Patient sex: M
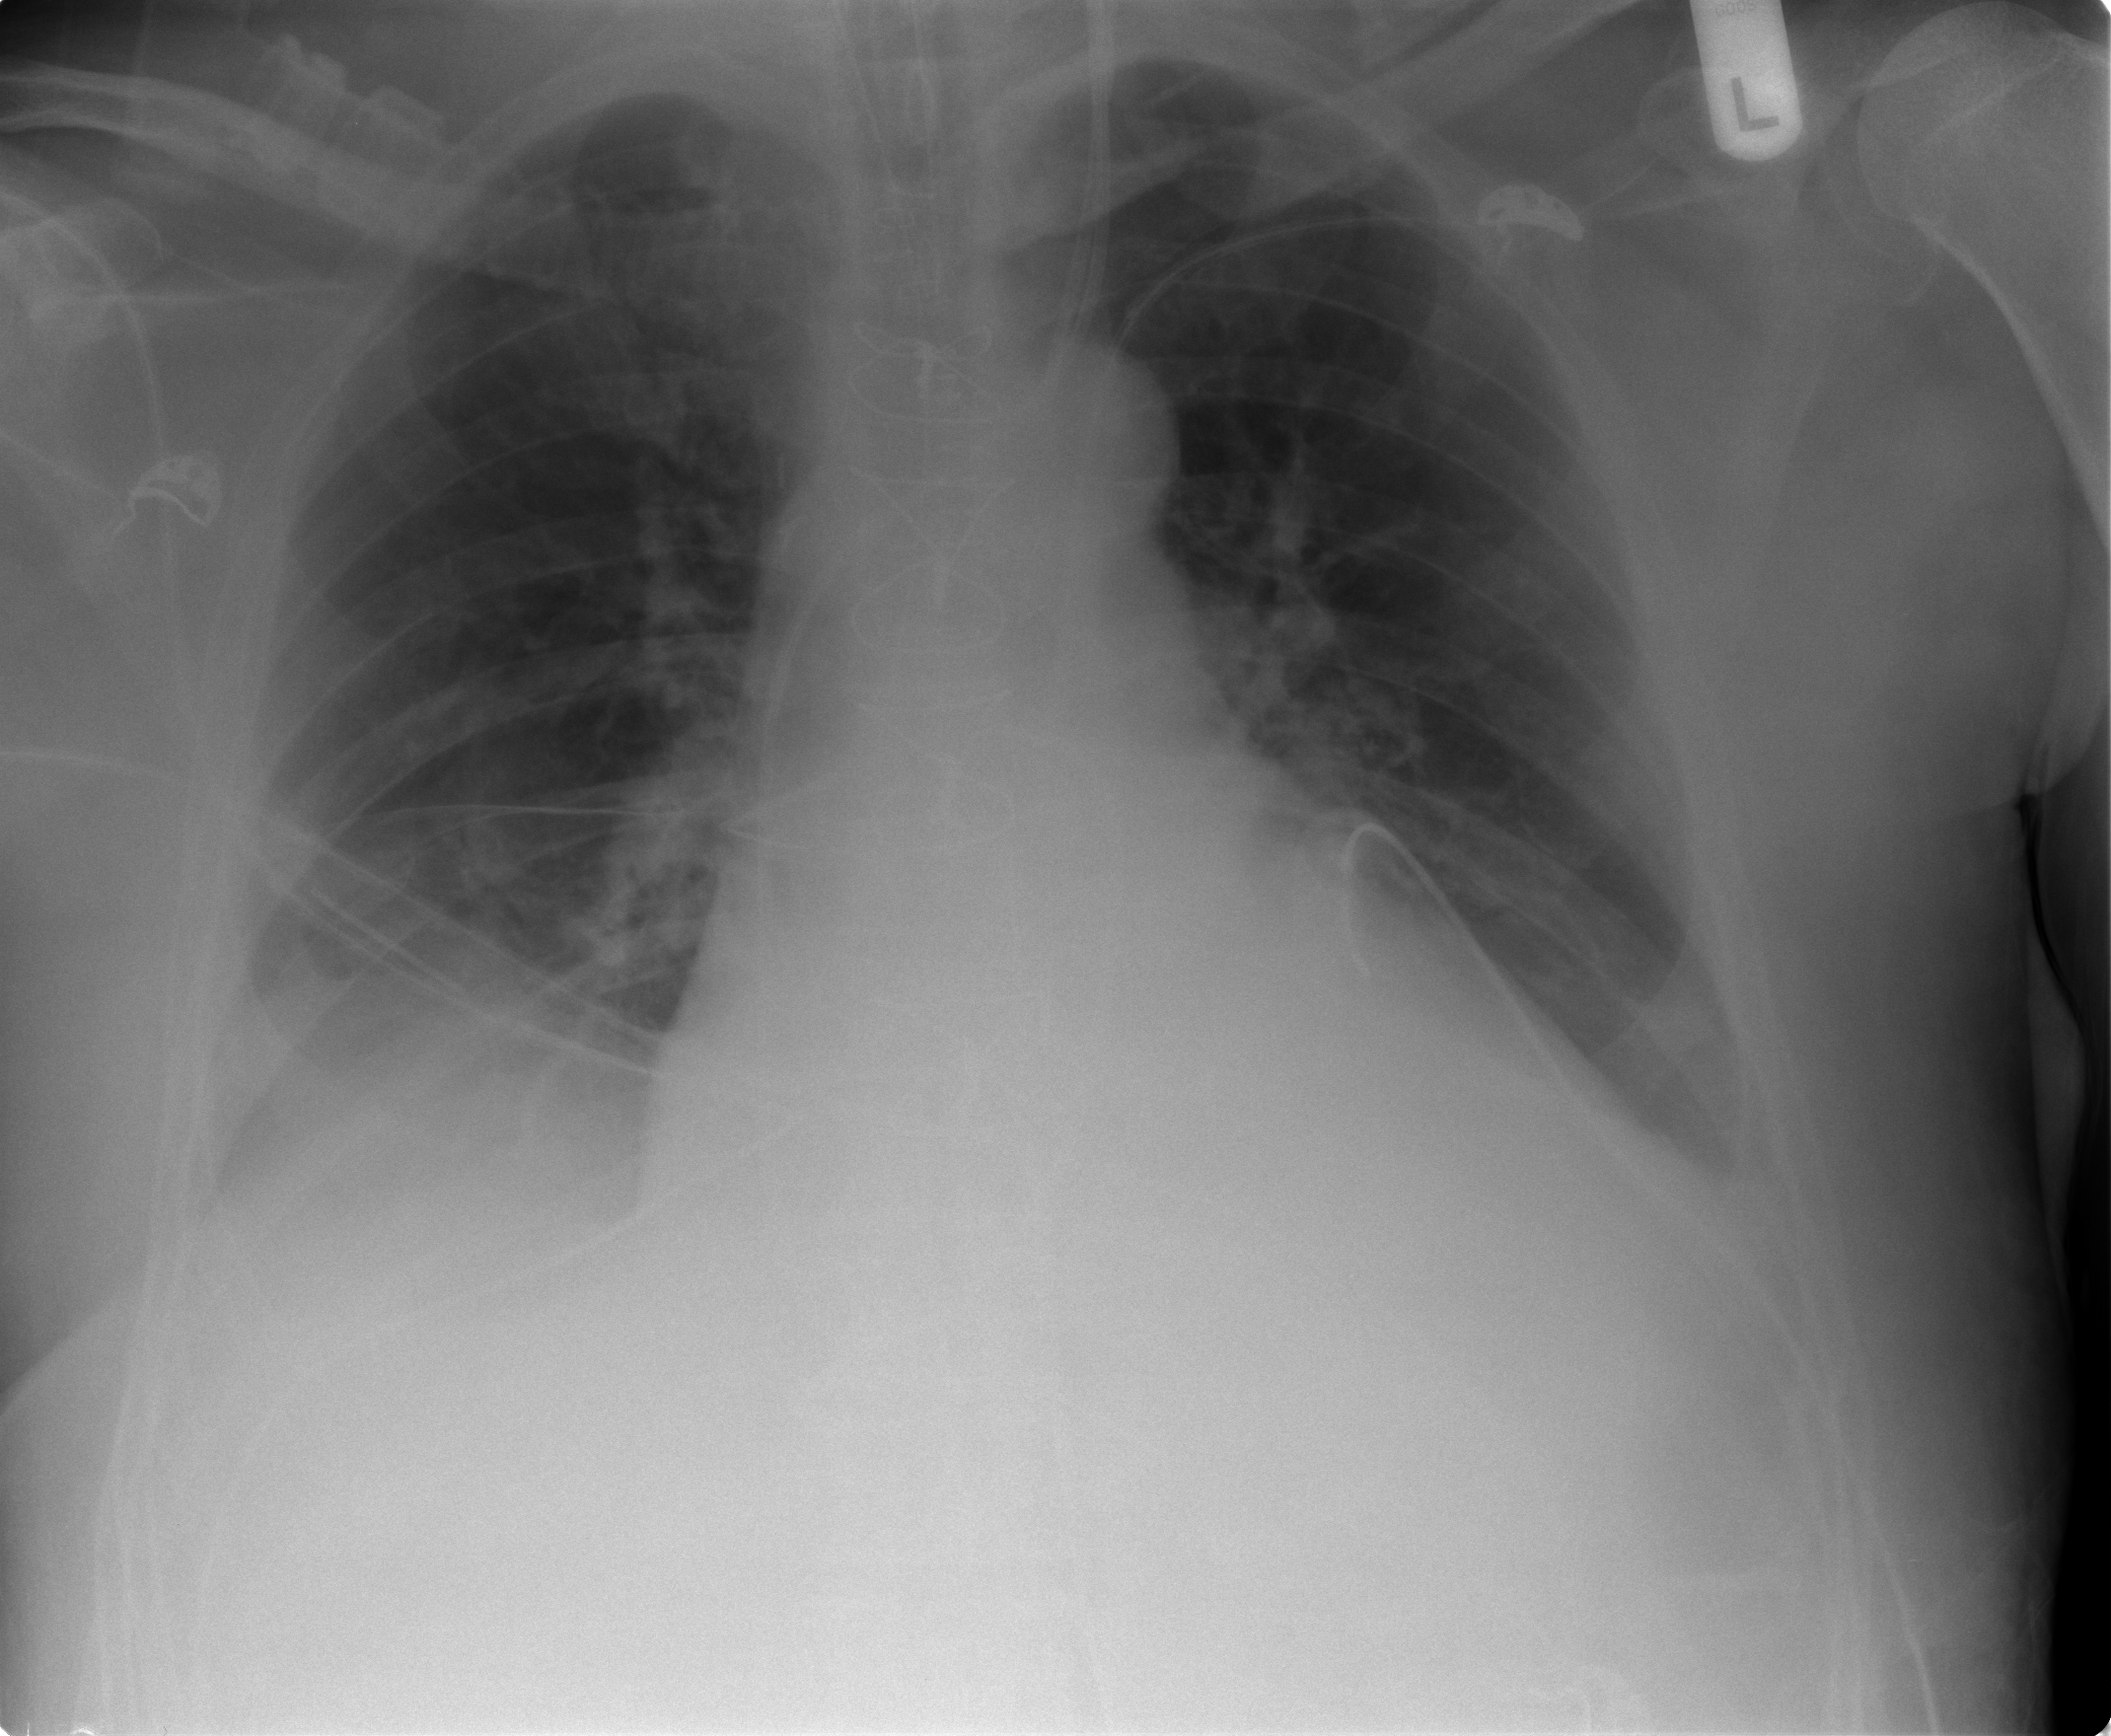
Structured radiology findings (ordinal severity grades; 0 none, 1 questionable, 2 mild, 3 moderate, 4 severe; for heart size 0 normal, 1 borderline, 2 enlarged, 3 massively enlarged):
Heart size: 2
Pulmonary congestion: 2
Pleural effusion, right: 2
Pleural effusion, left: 2
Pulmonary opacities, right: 0
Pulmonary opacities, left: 0
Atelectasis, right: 0
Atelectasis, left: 0